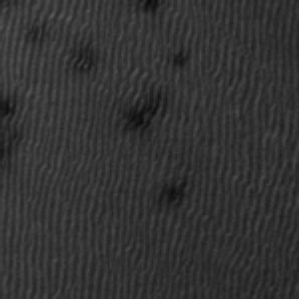
Label: frost